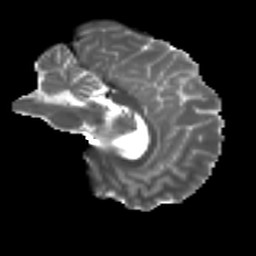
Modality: T2w
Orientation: sagittal
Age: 20
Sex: male
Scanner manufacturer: ge
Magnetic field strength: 3 T
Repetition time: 7.8 s
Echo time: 0.0606 s